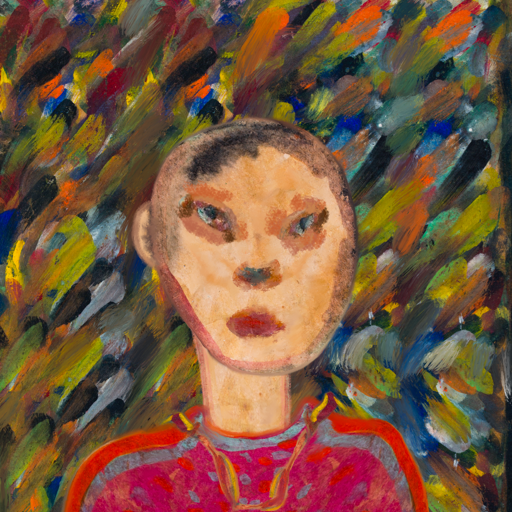
Background: An_Impression, Head And Neck Front: Childish, Face Front: Boggyland, Bust: Sisters, Hair Front: Blank, Head Accessory: Blank, Second Necklace: Gypsy_Mother_1, Necklace: Blank, Baby: Blank